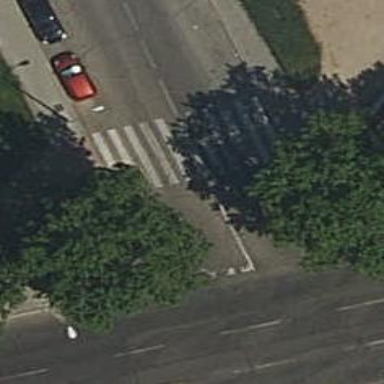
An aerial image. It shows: Uncontrolled zebra crossing on the road.